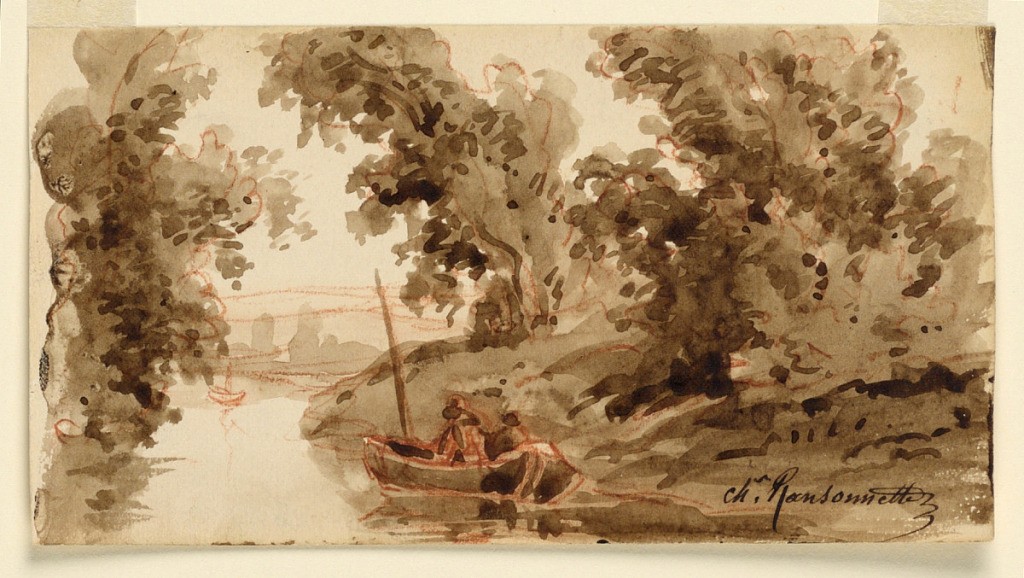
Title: The Isle of St. Denis
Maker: Charles Nicolas Ransonnette, French, 1793 - 1877
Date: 1850-1870
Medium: Red crayon, brush and sepia wash on paper
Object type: Drawing
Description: A narrow stream is shown in a hilly wooded country. In the first plane is a boat with two men; in the background is another boat.